Question: I have a grid of 6x5 ImageViews that I use as my map. I need to move my character from one imageView to another. I want to do this in the Java file, but I do not know what code I can use to move the character in a Constraint Layout.
Here is my XML file. The character is at the very bottom.
'''
<?xml version="1.0" encoding="utf-8"?>
<android.support.constraint.ConstraintLayout
xmlns:android="http://schemas.android.com/apk/res/android"
xmlns:app="http://schemas.android.com/apk/res-auto"
xmlns:tools="http://schemas.android.com/tools"
android:id="@+id/constLayout"
android:layout_width="match_parent"
android:layout_height="match_parent">
<LinearLayout
android:id="@+id/leftSide"
android:layout_width="0dp"
android:layout_height="0dp"
android:orientation="horizontal"
app:layout_constraintBottom_toBottomOf="parent"
app:layout_constraintLeft_toLeftOf="parent"
app:layout_constraintRight_toLeftOf="@id/tile1_1"
app:layout_constraintTop_toTopOf="parent"
app:layout_constraintHorizontal_weight="3">
<TextView
android:id="@+id/textView1"
android:layout_width="wrap_content"
android:layout_height="wrap_content"
android:text="leftSide" />
</LinearLayout>
<LinearLayout
android:id="@+id/rightSide"
android:layout_width="0dp"
android:layout_height="0dp"
android:orientation="horizontal"
app:layout_constraintRight_toRightOf="parent"
app:layout_constraintBottom_toBottomOf="parent"
app:layout_constraintTop_toTopOf="parent"
app:layout_constraintLeft_toRightOf="@id/tile1_6"
app:layout_constraintHorizontal_weight="3">
<TextView
android:id="@+id/textView"
android:layout_width="wrap_content"
android:layout_height="wrap_content"
android:text="rightSide" />
</LinearLayout>
<!-- Row 1 -->
<ImageView
android:id="@+id/tile1_1"
android:layout_width="0dp"
android:layout_height="0dp"
android:src="@drawable/box"
android:scaleType="fitXY"
app:layout_constraintHorizontal_weight="2"
app:layout_constraintVertical_weight="2"
app:layout_constraintTop_toTopOf="parent"
app:layout_constraintLeft_toRightOf="@id/leftSide"
app:layout_constraintRight_toLeftOf="@id/tile1_2"
app:layout_constraintBottom_toTopOf="@id/tile2_1"/>
<ImageView
android:id="@+id/tile1_2"
android:layout_width="0dp"
android:layout_height="0dp"
android:src="@drawable/box"
android:scaleType="fitXY"
app:layout_constraintHorizontal_weight="2"
app:layout_constraintVertical_weight="2"
app:layout_constraintTop_toTopOf="parent"
app:layout_constraintLeft_toRightOf="@id/tile1_1"
app:layout_constraintRight_toLeftOf="@+id/tile1_3"
app:layout_constraintBottom_toTopOf="@id/tile2_2"/>
<ImageView
android:id="@+id/tile1_3"
android:layout_width="0dp"
android:layout_height="0dp"
android:src="@drawable/box"
android:scaleType="fitXY"
app:layout_constraintHorizontal_weight="2"
app:layout_constraintVertical_weight="2"
app:layout_constraintTop_toTopOf="parent"
app:layout_constraintLeft_toRightOf="@id/tile1_2"
app:layout_constraintRight_toLeftOf="@+id/tile1_4"
app:layout_constraintBottom_toTopOf="@id/tile2_3"/>
<ImageView
android:id="@+id/tile1_4"
android:layout_width="0dp"
android:layout_height="0dp"
android:src="@drawable/box"
android:scaleType="fitXY"
app:layout_constraintHorizontal_weight="2"
app:layout_constraintVertical_weight="2"
app:layout_constraintTop_toTopOf="parent"
app:layout_constraintLeft_toRightOf="@id/tile1_3"
app:layout_constraintRight_toLeftOf="@+id/tile1_5"
app:layout_constraintBottom_toTopOf="@id/tile2_4"/>
<ImageView
android:id="@+id/tile1_5"
android:layout_width="0dp"
android:layout_height="0dp"
android:src="@drawable/box"
android:scaleType="fitXY"
app:layout_constraintHorizontal_weight="2"
app:layout_constraintVertical_weight="2"
app:layout_constraintTop_toTopOf="parent"
app:layout_constraintLeft_toRightOf="@id/tile1_4"
app:layout_constraintRight_toLeftOf="@+id/tile1_6"
app:layout_constraintBottom_toTopOf="@id/tile2_5"/>
<ImageView
android:id="@+id/tile1_6"
android:layout_width="0dp"
android:layout_height="0dp"
android:src="@drawable/box"
android:scaleType="fitXY"
app:layout_constraintHorizontal_weight="2"
app:layout_constraintVertical_weight="2"
app:layout_constraintTop_toTopOf="parent"
app:layout_constraintLeft_toRightOf="@id/tile1_5"
app:layout_constraintRight_toLeftOf="@+id/rightSide"
app:layout_constraintBottom_toTopOf="@id/tile2_6"/>
<!-- Row 2 -->
<ImageView
android:id="@+id/tile2_1"
android:layout_width="0dp"
android:layout_height="0dp"
android:src="@drawable/box"
android:scaleType="fitXY"
app:layout_constraintHorizontal_weight="2"
app:layout_constraintVertical_weight="2"
app:layout_constraintTop_toBottomOf="@id/tile1_1"
app:layout_constraintLeft_toRightOf="@id/leftSide"
app:layout_constraintRight_toLeftOf="@id/tile2_2"
app:layout_constraintBottom_toTopOf="@id/tile3_1"/>
<ImageView
android:id="@+id/tile2_2"
android:layout_width="0dp"
android:layout_height="0dp"
android:src="@drawable/box"
android:scaleType="fitXY"
app:layout_constraintHorizontal_weight="2"
app:layout_constraintVertical_weight="2"
app:layout_constraintTop_toBottomOf="@id/tile1_2"
app:layout_constraintLeft_toRightOf="@id/tile2_1"
app:layout_constraintRight_toLeftOf="@id/tile2_3"
app:layout_constraintBottom_toTopOf="@id/tile3_2"/>
<ImageView
android:id="@+id/tile2_3"
android:layout_width="0dp"
android:layout_height="0dp"
android:src="@drawable/box"
android:scaleType="fitXY"
app:layout_constraintHorizontal_weight="2"
app:layout_constraintVertical_weight="2"
app:layout_constraintTop_toBottomOf="@id/tile1_3"
app:layout_constraintLeft_toRightOf="@id/tile2_2"
app:layout_constraintRight_toLeftOf="@id/tile2_4"
app:layout_constraintBottom_toTopOf="@id/tile3_3"/>
<ImageView
android:id="@+id/tile2_4"
android:layout_width="0dp"
android:layout_height="0dp"
android:src="@drawable/box"
android:scaleType="fitXY"
app:layout_constraintHorizontal_weight="2"
app:layout_constraintVertical_weight="2"
app:layout_constraintTop_toBottomOf="@id/tile1_4"
app:layout_constraintLeft_toRightOf="@id/tile2_3"
app:layout_constraintRight_toLeftOf="@id/tile2_5"
app:layout_constraintBottom_toTopOf="@id/tile3_4"/>
<ImageView
android:id="@+id/tile2_5"
android:layout_width="0dp"
android:layout_height="0dp"
android:src="@drawable/box"
android:scaleType="fitXY"
app:layout_constraintHorizontal_weight="2"
app:layout_constraintVertical_weight="2"
app:layout_constraintTop_toBottomOf="@id/tile1_5"
app:layout_constraintLeft_toRightOf="@id/tile2_4"
app:layout_constraintRight_toLeftOf="@id/tile2_6"
app:layout_constraintBottom_toTopOf="@id/tile3_5"/>
<ImageView
android:id="@+id/tile2_6"
android:layout_width="0dp"
android:layout_height="0dp"
android:src="@drawable/box"
android:scaleType="fitXY"
app:layout_constraintHorizontal_weight="2"
app:layout_constraintVertical_weight="2"
app:layout_constraintTop_toBottomOf="@id/tile1_6"
app:layout_constraintLeft_toRightOf="@id/tile2_5"
app:layout_constraintRight_toLeftOf="@id/rightSide"
app:layout_constraintBottom_toTopOf="@id/tile3_6"/>
<!-- Row 3 -->
<ImageView
android:id="@+id/tile3_1"
android:layout_width="0dp"
android:layout_height="0dp"
android:src="@drawable/box"
android:scaleType="fitXY"
app:layout_constraintHorizontal_weight="2"
app:layout_constraintVertical_weight="2"
app:layout_constraintTop_toBottomOf="@id/tile2_1"
app:layout_constraintLeft_toRightOf="@id/leftSide"
app:layout_constraintRight_toLeftOf="@id/tile3_2"
app:layout_constraintBottom_toTopOf="@id/tile4_1"/>
<ImageView
android:id="@+id/tile3_2"
android:layout_width="0dp"
android:layout_height="0dp"
android:src="@drawable/box"
android:scaleType="fitXY"
app:layout_constraintHorizontal_weight="2"
app:layout_constraintVertical_weight="2"
app:layout_constraintTop_toBottomOf="@id/tile2_2"
app:layout_constraintLeft_toRightOf="@id/tile5_1"
app:layout_constraintRight_toLeftOf="@id/tile3_3"
app:layout_constraintBottom_toTopOf="@id/tile4_2"/>
<ImageView
android:id="@+id/tile3_3"
android:layout_width="0dp"
android:layout_height="0dp"
android:src="@drawable/box"
android:scaleType="fitXY"
app:layout_constraintHorizontal_weight="2"
app:layout_constraintVertical_weight="2"
app:layout_constraintTop_toBottomOf="@id/tile2_3"
app:layout_constraintLeft_toRightOf="@id/tile3_2"
app:layout_constraintRight_toLeftOf="@id/tile3_4"
app:layout_constraintBottom_toTopOf="@id/tile4_3"/>
<ImageView
android:id="@+id/tile3_4"
android:layout_width="0dp"
android:layout_height="0dp"
android:src="@drawable/box"
android:scaleType="fitXY"
app:layout_constraintHorizontal_weight="2"
app:layout_constraintVertical_weight="2"
app:layout_constraintTop_toBottomOf="@id/tile2_4"
app:layout_constraintLeft_toRightOf="@id/tile3_3"
app:layout_constraintRight_toLeftOf="@id/tile3_5"
app:layout_constraintBottom_toTopOf="@id/tile4_4"/>
<ImageView
android:id="@+id/tile3_5"
android:layout_width="0dp"
android:layout_height="0dp"
android:src="@drawable/box"
android:scaleType="fitXY"
app:layout_constraintHorizontal_weight="2"
app:layout_constraintVertical_weight="2"
app:layout_constraintTop_toBottomOf="@id/tile2_5"
app:layout_constraintLeft_toRightOf="@id/tile3_4"
app:layout_constraintRight_toLeftOf="@id/tile3_6"
app:layout_constraintBottom_toTopOf="@id/tile4_5"/>
<ImageView
android:id="@+id/tile3_6"
android:layout_width="0dp"
android:layout_height="0dp"
android:src="@drawable/box"
android:scaleType="fitXY"
app:layout_constraintHorizontal_weight="2"
app:layout_constraintVertical_weight="2"
app:layout_constraintTop_toBottomOf="@id/tile2_6"
app:layout_constraintLeft_toRightOf="@id/tile3_5"
app:layout_constraintRight_toLeftOf="@id/rightSide"
app:layout_constraintBottom_toTopOf="@id/tile4_6"/>
<!-- Row 4 -->
<ImageView
android:id="@+id/tile4_1"
android:layout_width="0dp"
android:layout_height="0dp"
android:src="@drawable/box"
android:scaleType="fitXY"
app:layout_constraintHorizontal_weight="2"
app:layout_constraintVertical_weight="2"
app:layout_constraintTop_toBottomOf="@id/tile3_1"
app:layout_constraintLeft_toRightOf="@id/leftSide"
app:layout_constraintRight_toLeftOf="@id/tile4_2"
app:layout_constraintBottom_toTopOf="@id/tile5_1"/>
<ImageView
android:id="@+id/tile4_2"
android:layout_width="0dp"
android:layout_height="0dp"
android:src="@drawable/box"
android:scaleType="fitXY"
app:layout_constraintHorizontal_weight="2"
app:layout_constraintVertical_weight="2"
app:layout_constraintTop_toBottomOf="@id/tile3_2"
app:layout_constraintLeft_toRightOf="@id/tile4_1"
app:layout_constraintRight_toLeftOf="@id/tile4_3"
app:layout_constraintBottom_toTopOf="@id/tile5_2"/>
<ImageView
android:id="@+id/tile4_3"
android:layout_width="0dp"
android:layout_height="0dp"
android:src="@drawable/box"
android:scaleType="fitXY"
app:layout_constraintHorizontal_weight="2"
app:layout_constraintVertical_weight="2"
app:layout_constraintTop_toBottomOf="@id/tile3_3"
app:layout_constraintLeft_toRightOf="@id/tile4_2"
app:layout_constraintRight_toLeftOf="@id/tile4_4"
app:layout_constraintBottom_toTopOf="@id/tile5_3"/>
<ImageView
android:id="@+id/tile4_4"
android:layout_width="0dp"
android:layout_height="0dp"
android:src="@drawable/box"
android:scaleType="fitXY"
app:layout_constraintHorizontal_weight="2"
app:layout_constraintVertical_weight="2"
app:layout_constraintTop_toBottomOf="@id/tile3_4"
app:layout_constraintLeft_toRightOf="@id/tile4_3"
app:layout_constraintRight_toLeftOf="@id/tile4_5"
app:layout_constraintBottom_toTopOf="@id/tile5_4"/>
<ImageView
android:id="@+id/tile4_5"
android:layout_width="0dp"
android:layout_height="0dp"
android:src="@drawable/box"
android:scaleType="fitXY"
app:layout_constraintHorizontal_weight="2"
app:layout_constraintVertical_weight="2"
app:layout_constraintTop_toBottomOf="@id/tile3_5"
app:layout_constraintLeft_toRightOf="@id/tile4_4"
app:layout_constraintRight_toLeftOf="@id/tile4_6"
app:layout_constraintBottom_toTopOf="@id/tile5_5"/>
<ImageView
android:id="@+id/tile4_6"
android:layout_width="0dp"
android:layout_height="0dp"
android:src="@drawable/box"
android:scaleType="fitXY"
app:layout_constraintHorizontal_weight="2"
app:layout_constraintVertical_weight="2"
app:layout_constraintTop_toBottomOf="@id/tile3_6"
app:layout_constraintLeft_toRightOf="@id/tile4_5"
app:layout_constraintRight_toLeftOf="@id/rightSide"
app:layout_constraintBottom_toTopOf="@id/tile5_6"/>
<!-- Row 5 -->
<ImageView
android:id="@+id/tile5_1"
android:layout_width="0dp"
android:layout_height="0dp"
android:src="@drawable/box"
android:scaleType="fitXY"
app:layout_constraintHorizontal_weight="2"
app:layout_constraintVertical_weight="2"
app:layout_constraintTop_toBottomOf="@id/tile4_1"
app:layout_constraintLeft_toRightOf="@id/leftSide"
app:layout_constraintRight_toLeftOf="@id/tile5_2"
app:layout_constraintBottom_toTopOf="@id/tile6_1"/>
<ImageView
android:id="@+id/tile5_2"
android:layout_width="0dp"
android:layout_height="0dp"
android:src="@drawable/box"
android:scaleType="fitXY"
app:layout_constraintHorizontal_weight="2"
app:layout_constraintVertical_weight="2"
app:layout_constraintTop_toBottomOf="@id/tile4_2"
app:layout_constraintLeft_toRightOf="@id/tile5_1"
app:layout_constraintRight_toLeftOf="@id/tile5_3"
app:layout_constraintBottom_toTopOf="@id/tile6_2"/>
<ImageView
android:id="@+id/tile5_3"
android:layout_width="0dp"
android:layout_height="0dp"
android:src="@drawable/box"
android:scaleType="fitXY"
app:layout_constraintHorizontal_weight="2"
app:layout_constraintVertical_weight="2"
app:layout_constraintTop_toBottomOf="@id/tile4_3"
app:layout_constraintLeft_toRightOf="@id/tile5_2"
app:layout_constraintRight_toLeftOf="@id/tile5_4"
app:layout_constraintBottom_toTopOf="@id/tile6_3"/>
<ImageView
android:id="@+id/tile5_4"
android:layout_width="0dp"
android:layout_height="0dp"
android:src="@drawable/box"
android:scaleType="fitXY"
app:layout_constraintHorizontal_weight="2"
app:layout_constraintVertical_weight="2"
app:layout_constraintTop_toBottomOf="@id/tile4_4"
app:layout_constraintLeft_toRightOf="@id/tile5_3"
app:layout_constraintRight_toLeftOf="@id/tile5_5"
app:layout_constraintBottom_toTopOf="@id/tile6_4"/>
<ImageView
android:id="@+id/tile5_5"
android:layout_width="0dp"
android:layout_height="0dp"
android:src="@drawable/box"
android:scaleType="fitXY"
app:layout_constraintHorizontal_weight="2"
app:layout_constraintVertical_weight="2"
app:layout_constraintTop_toBottomOf="@id/tile4_5"
app:layout_constraintLeft_toRightOf="@id/tile5_4"
app:layout_constraintRight_toLeftOf="@id/tile5_6"
app:layout_constraintBottom_toTopOf="@id/tile6_5"/>
<ImageView
android:id="@+id/tile5_6"
android:layout_width="0dp"
android:layout_height="0dp"
android:src="@drawable/box"
android:scaleType="fitXY"
app:layout_constraintHorizontal_weight="2"
app:layout_constraintVertical_weight="2"
app:layout_constraintTop_toBottomOf="@id/tile4_6"
app:layout_constraintLeft_toRightOf="@id/tile5_5"
app:layout_constraintRight_toLeftOf="@id/rightSide"
app:layout_constraintBottom_toTopOf="@id/tile6_6"/>
<!-- Row 6 -->
<ImageView
android:id="@+id/tile6_1"
android:layout_width="0dp"
android:layout_height="0dp"
android:src="@drawable/box"
android:scaleType="fitXY"
app:layout_constraintHorizontal_weight="2"
app:layout_constraintVertical_weight="2"
app:layout_constraintTop_toBottomOf="@id/tile5_1"
app:layout_constraintLeft_toRightOf="@id/leftSide"
app:layout_constraintRight_toLeftOf="@id/tile6_2"
app:layout_constraintBottom_toBottomOf="parent"/>
<ImageView
android:id="@+id/tile6_2"
android:layout_width="0dp"
android:layout_height="0dp"
android:src="@drawable/box"
android:scaleType="fitXY"
app:layout_constraintHorizontal_weight="2"
app:layout_constraintVertical_weight="2"
app:layout_constraintTop_toBottomOf="@id/tile5_2"
app:layout_constraintLeft_toRightOf="@id/tile6_1"
app:layout_constraintRight_toLeftOf="@id/tile6_3"
app:layout_constraintBottom_toBottomOf="parent"/>
<ImageView
android:id="@+id/tile6_3"
android:layout_width="0dp"
android:layout_height="0dp"
android:src="@drawable/box"
android:scaleType="fitXY"
app:layout_constraintHorizontal_weight="2"
app:layout_constraintVertical_weight="2"
app:layout_constraintTop_toBottomOf="@id/tile5_3"
app:layout_constraintLeft_toRightOf="@id/tile6_2"
app:layout_constraintRight_toLeftOf="@id/tile6_4"
app:layout_constraintBottom_toBottomOf="parent"/>
<ImageView
android:id="@+id/tile6_4"
android:layout_width="0dp"
android:layout_height="0dp"
android:src="@drawable/box"
android:scaleType="fitXY"
app:layout_constraintHorizontal_weight="2"
app:layout_constraintVertical_weight="2"
app:layout_constraintTop_toBottomOf="@id/tile5_4"
app:layout_constraintLeft_toRightOf="@id/tile6_3"
app:layout_constraintRight_toLeftOf="@id/tile6_5"
app:layout_constraintBottom_toBottomOf="parent"/>
<ImageView
android:id="@+id/tile6_5"
android:layout_width="0dp"
android:layout_height="0dp"
android:src="@drawable/box"
android:scaleType="fitXY"
app:layout_constraintHorizontal_weight="2"
app:layout_constraintVertical_weight="2"
app:layout_constraintTop_toBottomOf="@id/tile5_5"
app:layout_constraintLeft_toRightOf="@id/tile6_4"
app:layout_constraintRight_toLeftOf="@id/tile6_6"
app:layout_constraintBottom_toBottomOf="parent"/>
<ImageView
android:id="@+id/tile6_6"
android:layout_width="0dp"
android:layout_height="0dp"
android:src="@drawable/box"
android:scaleType="fitXY"
app:layout_constraintHorizontal_weight="2"
app:layout_constraintVertical_weight="2"
app:layout_constraintTop_toBottomOf="@id/tile5_6"
app:layout_constraintLeft_toRightOf="@id/tile6_5"
app:layout_constraintRight_toLeftOf="@id/rightSide"
app:layout_constraintBottom_toBottomOf="parent"/>
<ImageView
android:id="@+id/player"
android:layout_width="0dp"
android:layout_height="0dp"
app:srcCompat="@drawable/player"
app:layout_constraintTop_toTopOf="@id/tile1_2"
app:layout_constraintBottom_toBottomOf="@id/tile1_2"
app:layout_constraintRight_toRightOf="@id/tile1_2"
app:layout_constraintLeft_toLeftOf="@id/tile1_2"/>
</android.support.constraint.ConstraintLayout>
'''
I think I need to manipulate this part, but in a Java file.
'''
app:layout_constraintTop_toTopOf="@id/tile1_2"
app:layout_constraintBottom_toBottomOf="@id/tile1_2"
app:layout_constraintRight_toRightOf="@id/tile1_2"
app:layout_constraintLeft_toLeftOf="@id/tile1_2"
'''
Picture of my very much not finished app:

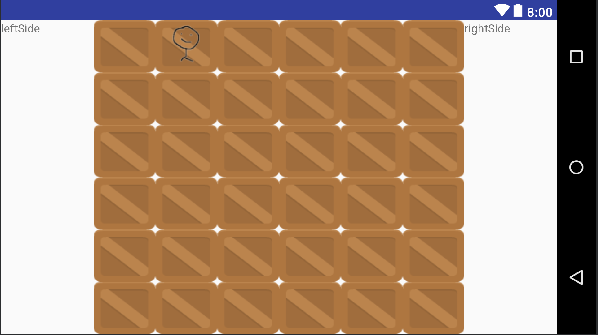
Answer: You can manipulate constraints in code by using a 'ConstraintSet'. An example code to move your player to the 'ImageView' with the the ID of 'tile1_3' would look like this:
'''
ConstraintLayout layout = findViewById(R.id.constLayout);
ImageView player = findViewById(R.id.player);
ImageView target = findViewById(R.id.tile1_3);
ConstraintSet constraintSet = new ConstraintSet();
constraintSet.clone(layout);
constraintSet.connect(player.getId(), ConstraintSet.START, target.getId(), ConstraintSet.START);
constraintSet.connect(player.getId(), ConstraintSet.END, target.getId(), ConstraintSet.END);
constraintSet.connect(player.getId(), ConstraintSet.TOP, target.getId(), ConstraintSet.TOP);
constraintSet.connect(player.getId(), ConstraintSet.BOTTOM, target.getId(), ConstraintSet.BOTTOM);
constraintSet.applyTo(layout);
'''